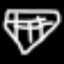
Label: diamond